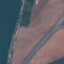
Label: Highway